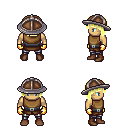
a pixel art fantasy rpg character, male body template, human, tanned skin, leather chest armor, metal pants, gold pageboy hairstyle, chain helm, gold gloves, brown shoes, four views (front, back, left, right), 2x2 character sprite sheet, small pixel art, hard edges, no anti-aliasing